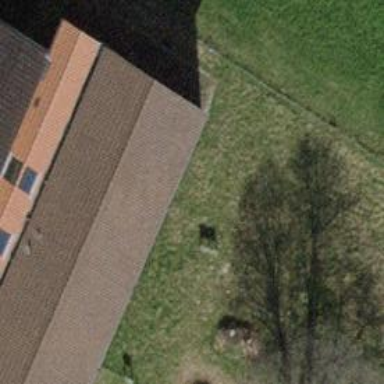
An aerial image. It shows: School building.